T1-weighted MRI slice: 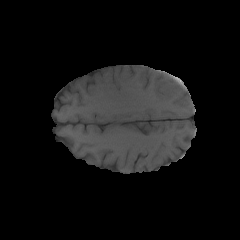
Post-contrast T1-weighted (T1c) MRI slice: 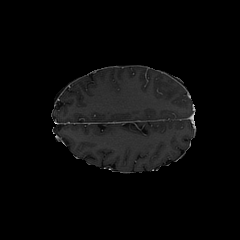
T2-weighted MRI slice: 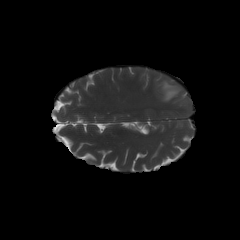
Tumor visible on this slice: yes